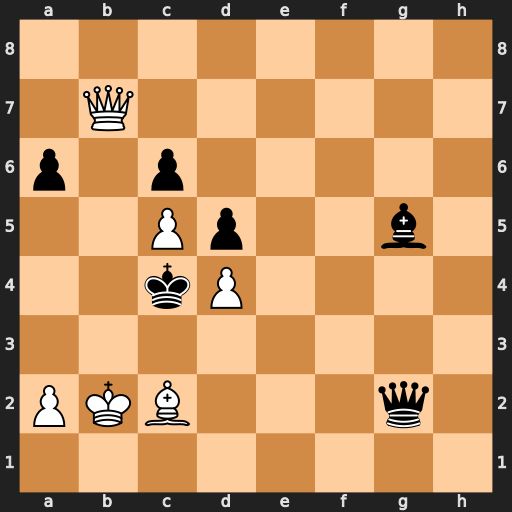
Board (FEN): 8/1Q6/p1p5/2Pp2b1/2kP4/8/PKB3q1/8
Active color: w
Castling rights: -
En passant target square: -
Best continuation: Qb3+ Kxd4 Qc3#